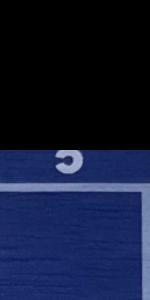
Label: Empty